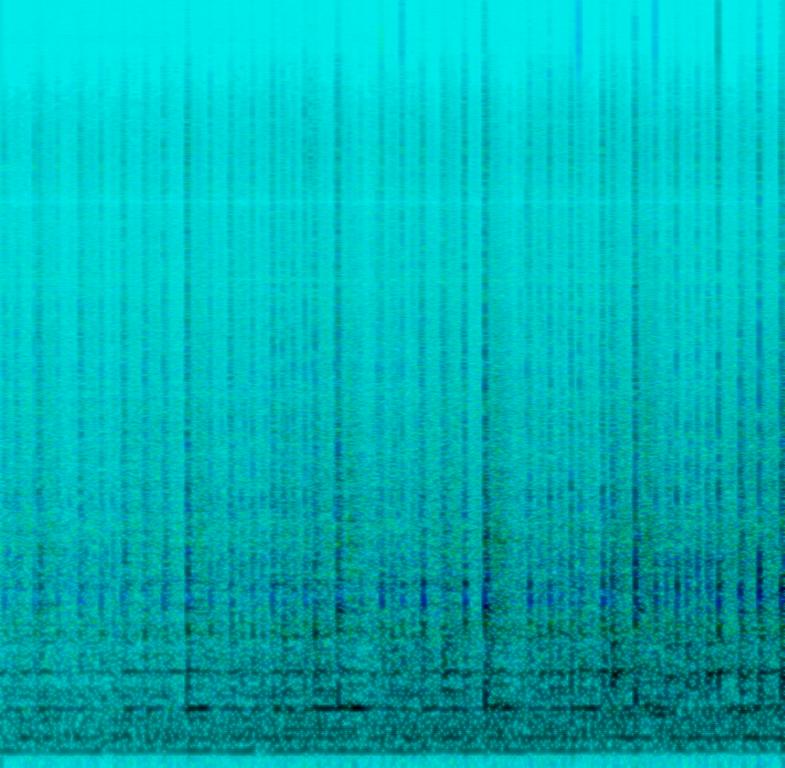
This song is a percussion instrumental. The tempo is fast with intense and rapid drum rhythm along with sound rhythmic clashing of cymbals with sound of clapping in the background and a man grunting. The music is animated,vigorous ,energetic, and enthusiastic.